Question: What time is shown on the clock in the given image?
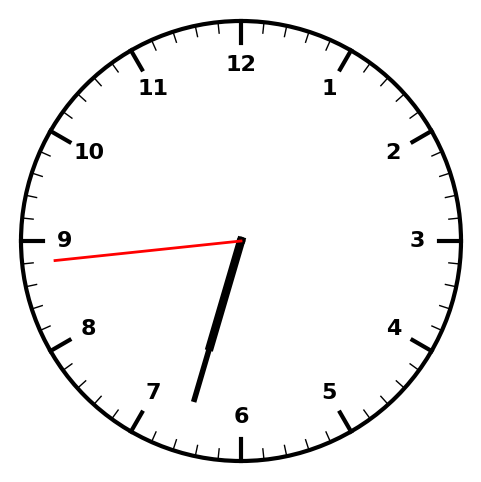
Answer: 06:32:44